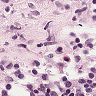
Metastatic tissue present: no